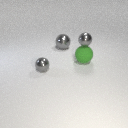
small gray metal sphere to the left of large green rubber sphere